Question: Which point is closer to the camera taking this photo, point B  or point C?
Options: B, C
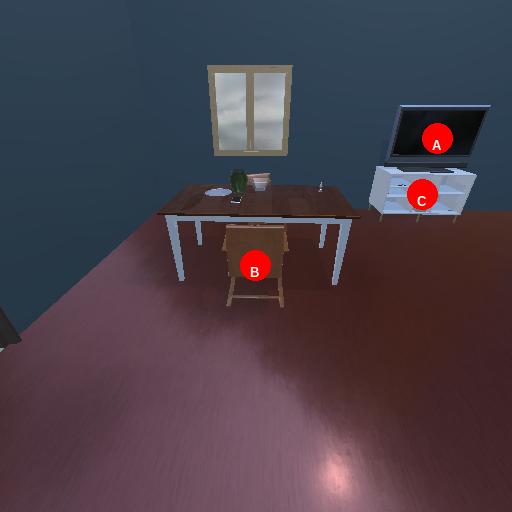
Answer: B